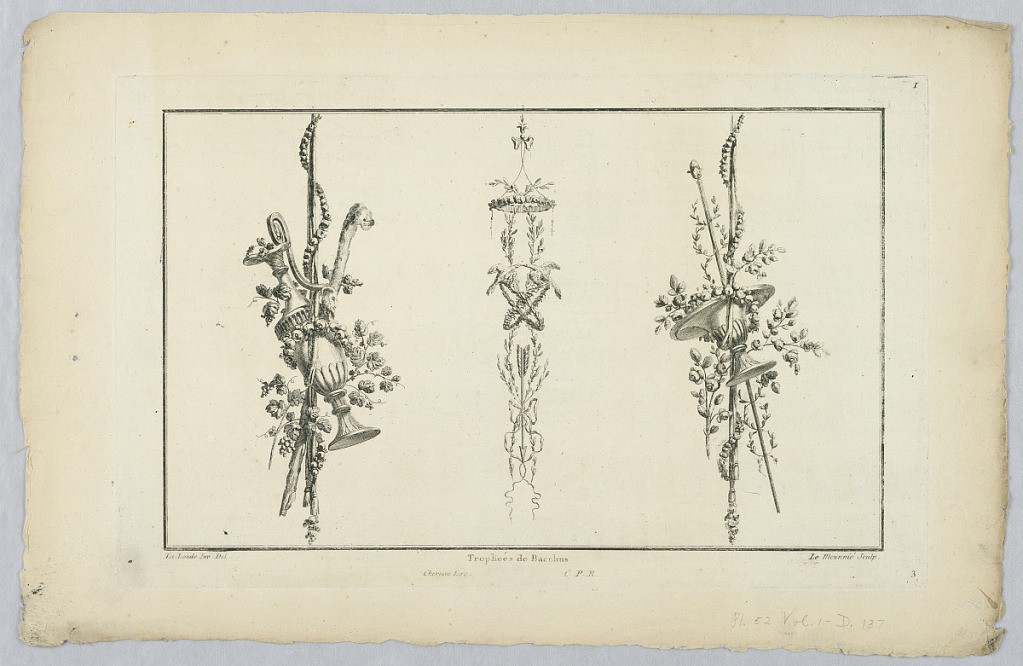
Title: Trophies with Attributes of Bacchus
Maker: Richard de Lalonde, French, active 1780–96
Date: ca. 1778–1782
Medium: Engraving on paper
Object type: Print
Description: Trophies with attributes of Bacchus.